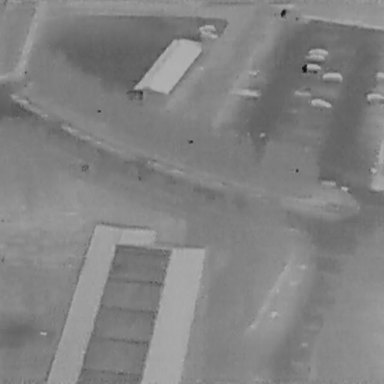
There are nine Cars in the infrared image.